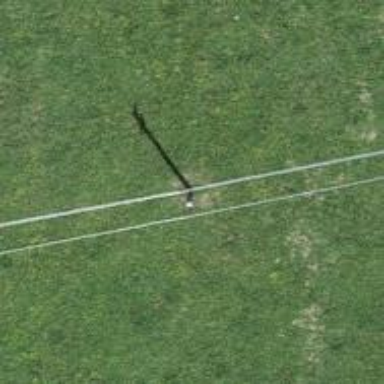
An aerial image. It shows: Power pole.